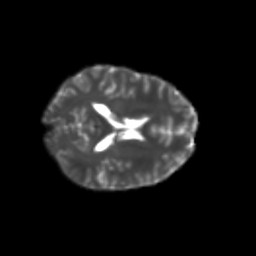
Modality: T2w
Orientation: axial
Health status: healthy
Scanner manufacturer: philips
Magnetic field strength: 3 T
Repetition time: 6.964 s
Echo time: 0.092 s